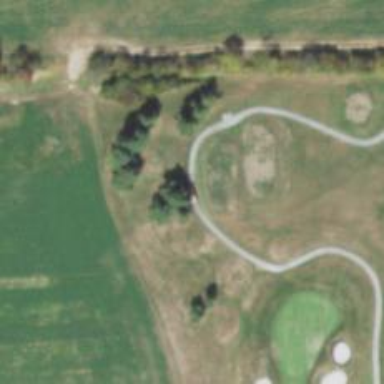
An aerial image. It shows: Path for golf carts.